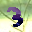
Label: 3